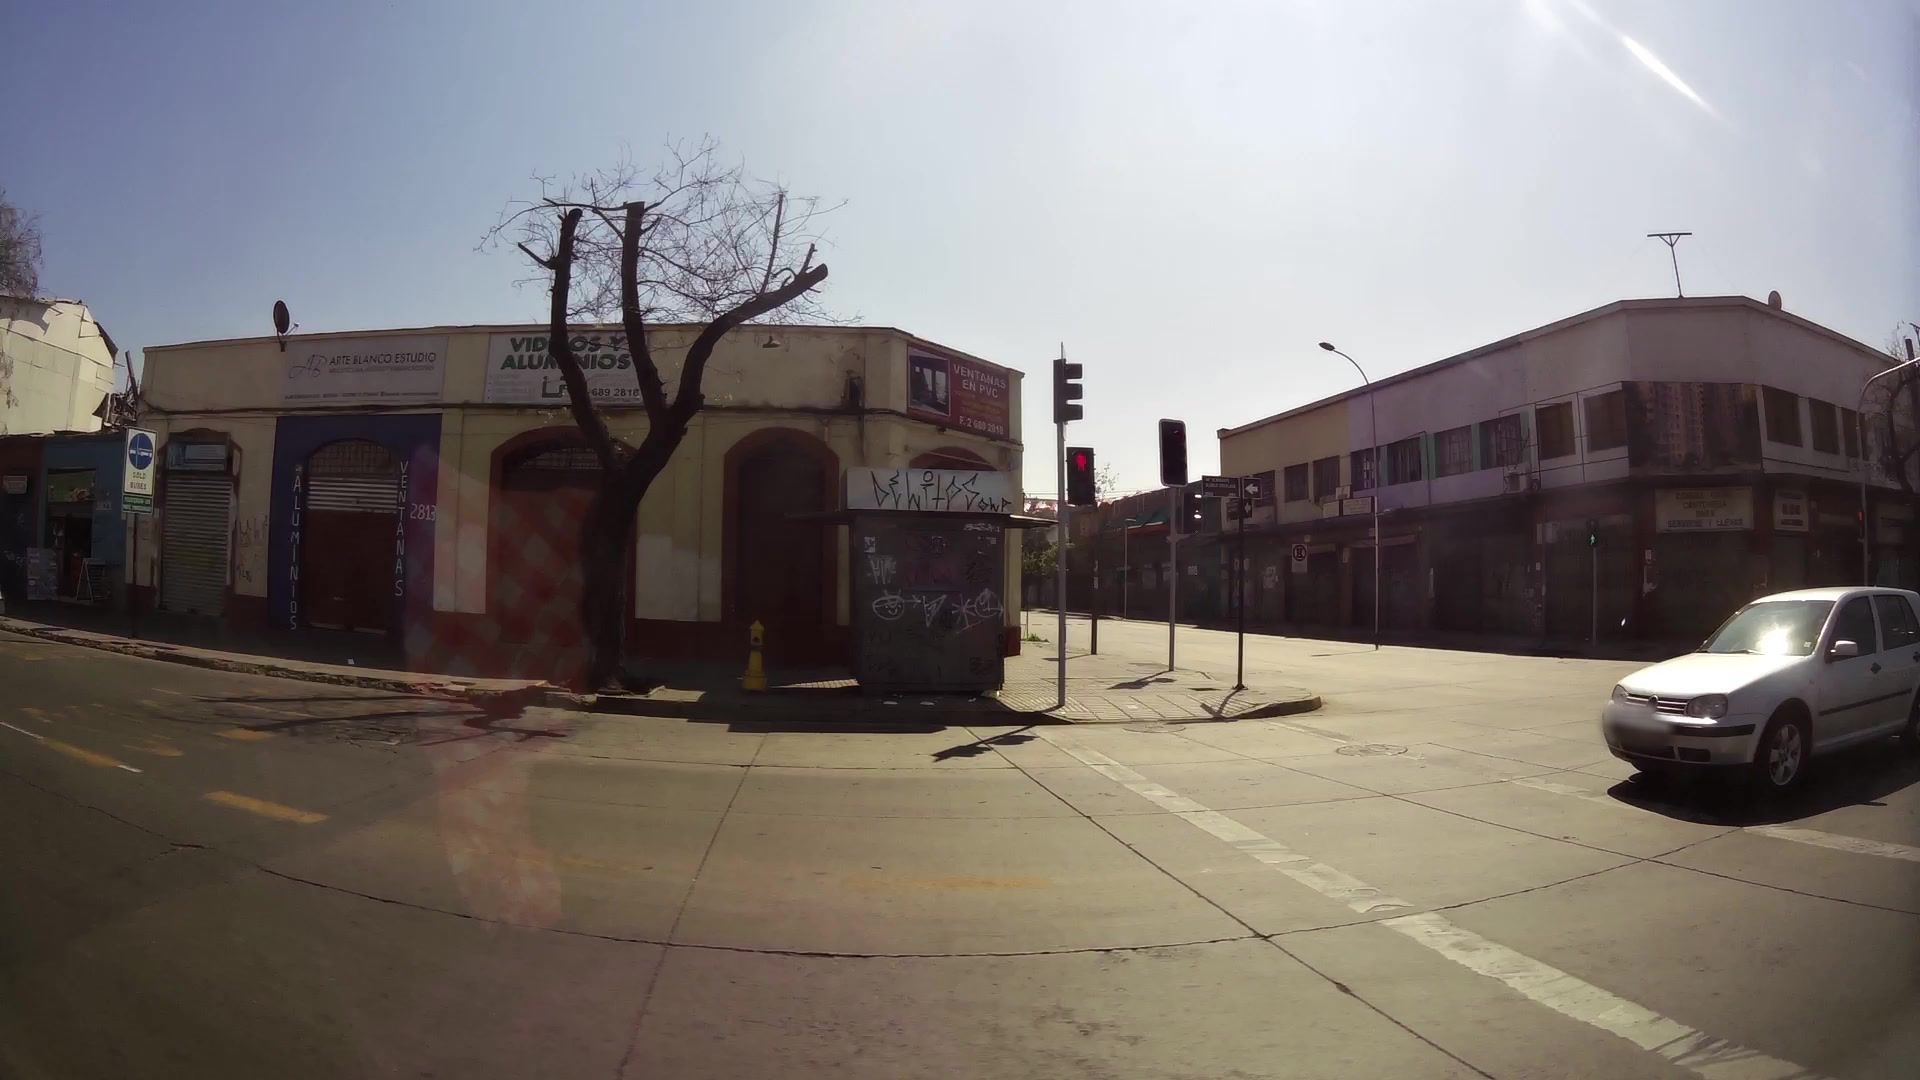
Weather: clear
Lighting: day
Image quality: good
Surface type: walking surface
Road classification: primary
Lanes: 4
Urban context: urban centre
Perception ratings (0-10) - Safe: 3.79, Lively: 6.15, Beautiful: 2.34, Boring: 5.95, Depressing: 5.18, Wealthy: 1.69